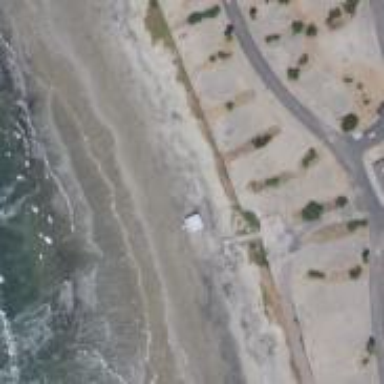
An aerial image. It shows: Lifeguard tower is present for emergency situations.